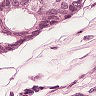
Metastatic tissue present: yes